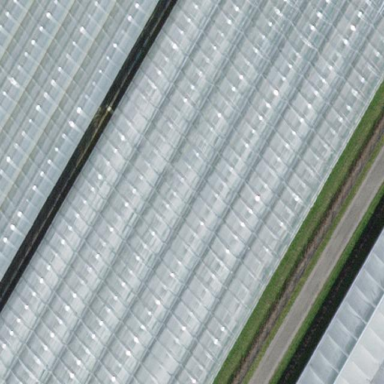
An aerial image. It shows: Greenhouse used for horticulture.